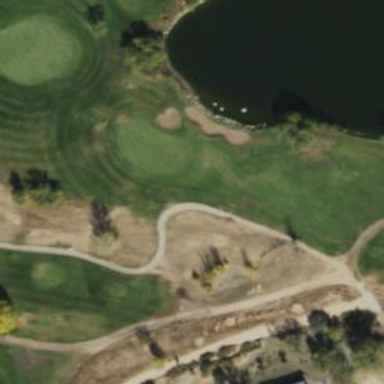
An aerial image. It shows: Golf hole.